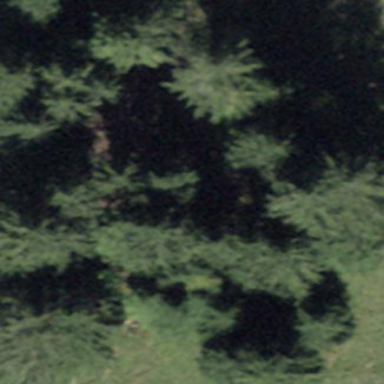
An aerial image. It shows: Forest area.